Question:
I have visual studio 2010 ultimate and MVC frameworks installed however when I open Visual studio it doesn't shows me new MVC templates, I have tried repairing (from control panel) and installation of all the above MVC frameworks, the .NET framework is 4.0
Do someone knows how to solve this issue?
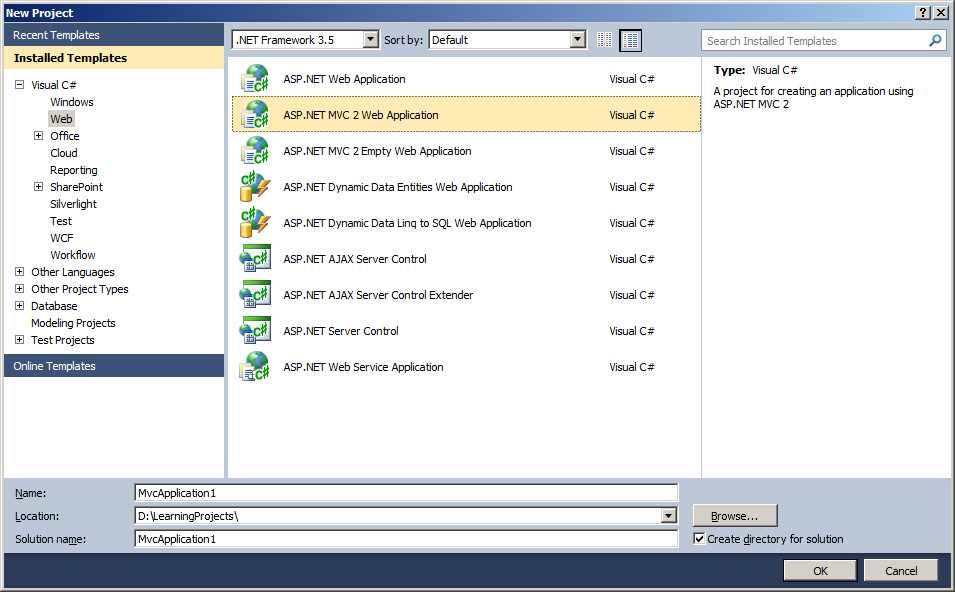
Answer: It was a mistake of my own, I was not selecting the correct .NET Framework, when I selected the .NET Framework 4, I got the MVC 4 as well as other project templates
<URL>